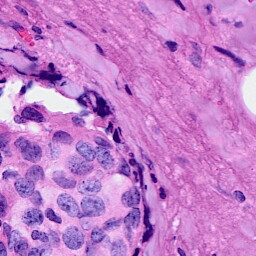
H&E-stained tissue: Breast